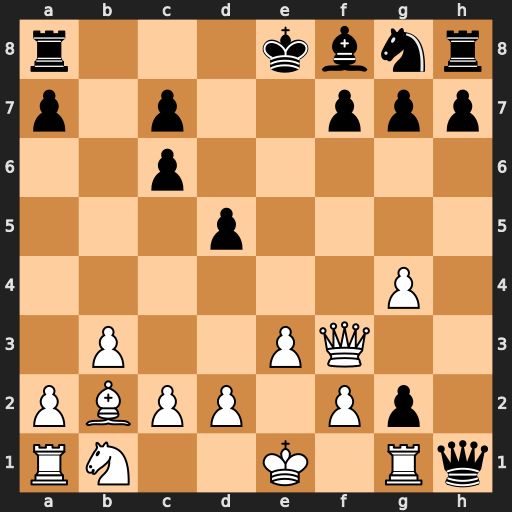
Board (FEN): r3kbnr/p1p2ppp/2p5/3p4/6P1/1P2PQ2/PBPP1Pp1/RN2K1Rq
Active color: w
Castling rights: Qkq
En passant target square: -
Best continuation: Rxh1 gxh1=Q+ Qxh1